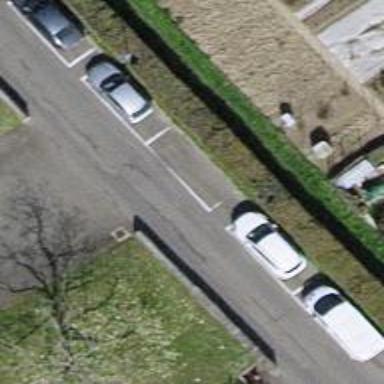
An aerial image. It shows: Parking lane designated for parking.